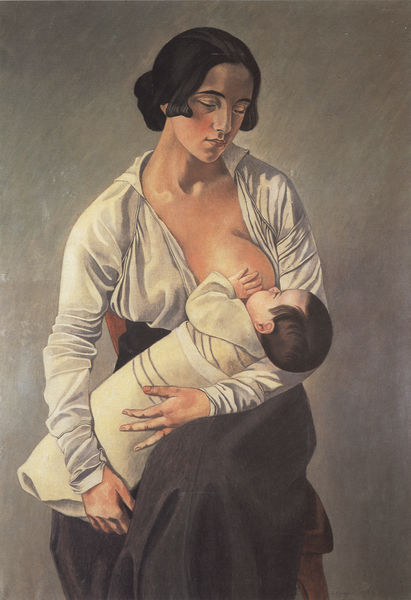
Titel: Maternità
Künstler: Gino Severini
Standort: Cortona
Institution: Museo dell'Accademia Etrusca
Schlagwörter: hand, haut, kopf, nackt, weiß, sitzen, brust, busen, finger, frau, frisur, grau, nase, schwarz, stuhl, blick, rock, trinken, augen, bluse, halten, hände, haare, kind, mutter, scheitel, sitz, italien, mieder, baby, hocker, essen, festhalten, junge, knie, futurismus, offen, stillen, füttern, milch, kleinkind, schoss, feuerbach, maria, säugling, nähren, säugen, wickel, severini, carra, saugen, nuckel, stijö